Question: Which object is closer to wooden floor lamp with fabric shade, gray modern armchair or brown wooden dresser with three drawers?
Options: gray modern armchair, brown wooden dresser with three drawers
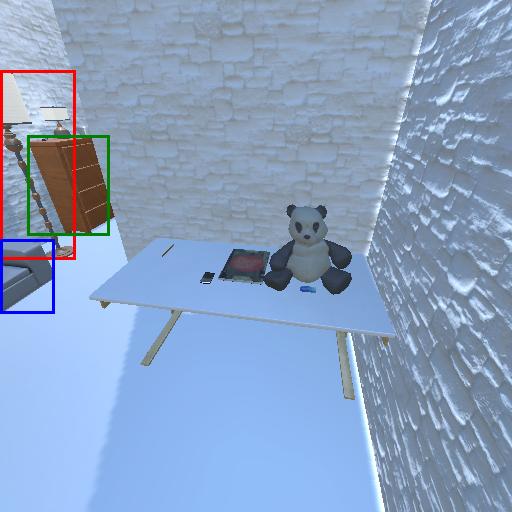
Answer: gray modern armchair